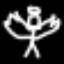
Label: angel